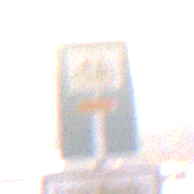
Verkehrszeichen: SackgasseRadverkehrDurchlaessig
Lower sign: HinweisGeaenderteVorfahrtVerkehrsfuehrungVerkehrsregelung3
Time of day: Dawn
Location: Outdoor (RoadRail)
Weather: Clear
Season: NotSpecified
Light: Natural